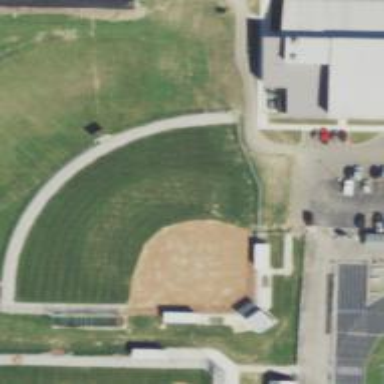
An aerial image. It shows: Baseball pitch for leisure land.